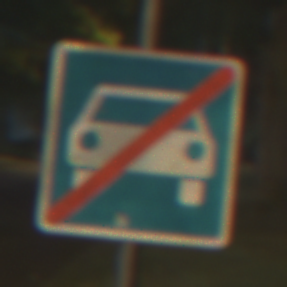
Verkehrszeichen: EndeKraftfahrstrasse
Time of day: Night
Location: Outdoor (Suburban)
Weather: PartlyCloudy
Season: NotSpecified
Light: Artificial